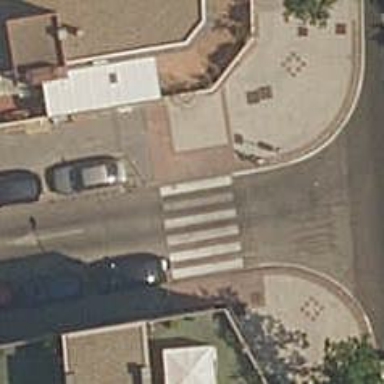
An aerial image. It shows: Uncontrolled crossing on the road.